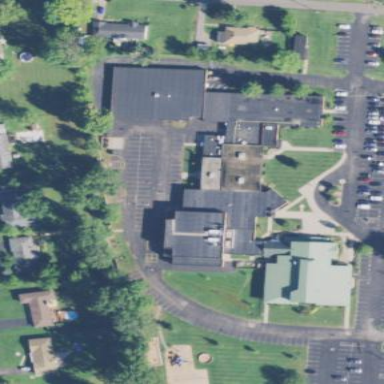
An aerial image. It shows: School.